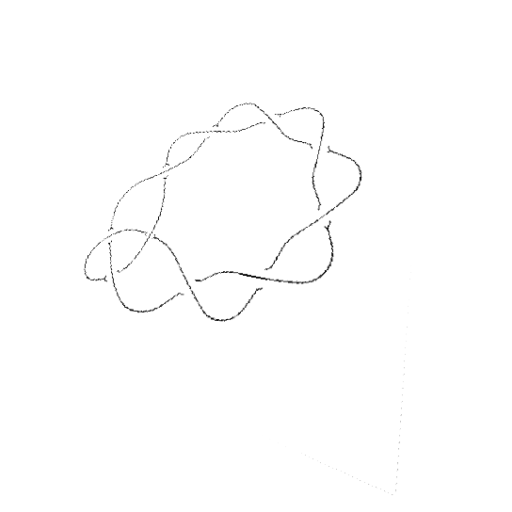
Crossing number: 10